Question: In the following C++ STL program,I define a functor Nth and it returns true if it is revoke in the nth time.And I transform it to generic algorithm ,I get something strange.
The code:
'''
#include <iostream>
#include <list>
#include <algorithm>
#include "print.hpp"
using namespace std;
class Nth{
private:
int nth,ncount;
public:
Nth(int n):nth(n),ncount(0){}
bool operator()(int)
{
return ++ncount == nth;
}
};
int main()
{
list<int> col;
for (int i = 1;i <=9 ;++i)
{
col.push_back(i);
}
PRINT_ELEMENTS(col,"col : ");
list<int>::iterator pos;
pos = remove_if(col.begin(),col.end(),
Nth(3));
col.erase(pos,col.end());
PRINT_ELEMENTS(col,"nth removed : ");
}
'''
print.hpp:
'''
#include <iostream>
template <class T>
inline void PRINT_ELEMENTS (const T& coll, const char* optcstr="")
{
typename T::const_iterator pos;
std::cout << optcstr;
for (pos=coll.begin(); pos!=coll.end(); ++pos) {
std::cout << *pos << ' ';
}
std::cout << std::endl;
}
'''
I run it in Microsoft Visual Studio 2008 and I get the result:

It deletes the elements 3 and 6 that is not I want.I thought only 3 would be deleted.
Could someone interpret for me?Thanks a lot.
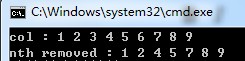
Answer: From The C++ Standard Library: A Tutorial and Reference By Nicolai M. Josuttis
This happens because the usual implementation of the algorithm copies the predicate internally during the algorithm:
'''
template <class ForwIter, class Predicate>
ForwIter std::remove_if(ForwIter beg, ForwIter end,
Predicate op)
{
beg = find_if(beg, end, op);
if (beg == end) {
return beg;
}
else {
ForwIter next = beg;
return remove_copy_if(++next, end, beg, op);
}
}
'''
The algorithm uses find_if() to find the first element that should be removed. However, it then uses a copy of the passed predicate op to process the remaining elements if any. Here, Nth in its original state is used again and it also removes the third element of the remaining elements, which is in fact the sixth element.
This behavior is not a bug. The standard does not specify how often a predicate might be copied internally by an algorithm. Thus, to get the guaranteed behavior of the C++ standard library you should not pass a function object for which the behavior depends on how often it is copied or called. Thus, if you call a unary predicate for two arguments and both arguments are equal, then the predicate should always yield the same result. That is, a predicate should not change its state due to a call, and a copy of a predicate should have the same state as the original. To ensure that you can't change the state of a predicate due to a function call, you should declare operator () as constant member function.